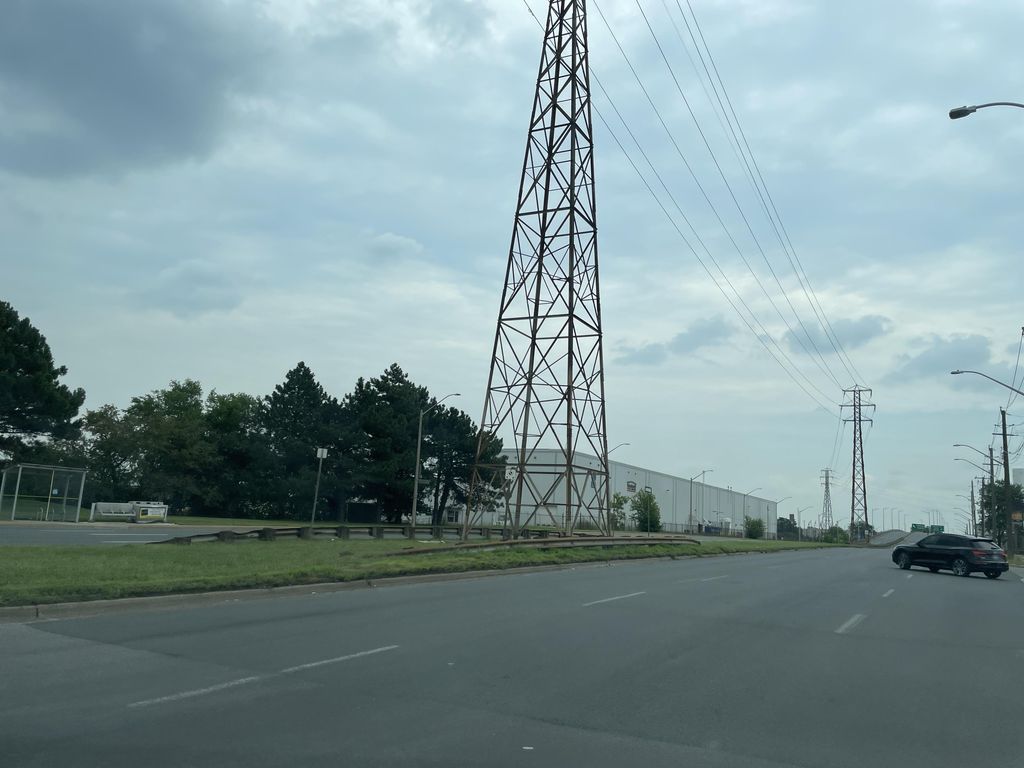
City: hamilton